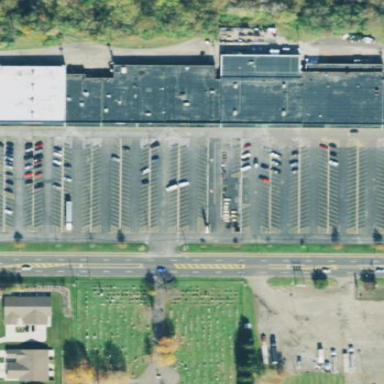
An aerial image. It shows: Parking area.